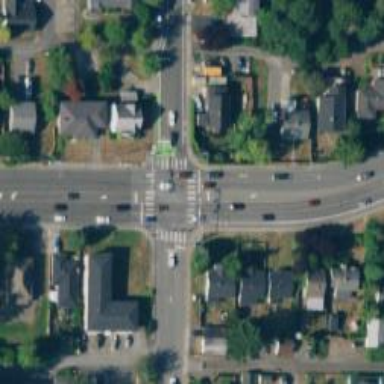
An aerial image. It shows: Crossing road.